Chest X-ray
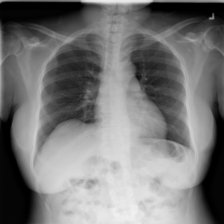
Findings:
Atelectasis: positive
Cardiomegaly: negative
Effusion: negative
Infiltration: negative
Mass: negative
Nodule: negative
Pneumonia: negative
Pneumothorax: negative
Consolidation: negative
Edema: negative
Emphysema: negative
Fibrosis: negative
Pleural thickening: negative
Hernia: negative